Question: thank you for reading my question.
I'm working with a TreeTableView, and managed to display a Boolean value into one of the columns, by following the results proposed on <URL>:

I searched, but the regular solution for changing the alignment to the content of a cell is not working here, producing no results at all.
Is there any way to change the alignment to CENTER or TOP_CENTER? I'm using Java8.
The GUI is made in FXML, with the TreeTableView inside a TitledPane. Using <URL> works fine. Removing this from the other columns does not affect the Checkbox column
I tried adding the Checkbox in two different manners, but both of them have the TOP_LEFT alignment:
'''
colUsable.setCellFactory(CheckBoxTreeTableCell.forTreeTableColumn(colUsable));
'''
And the other attempt:
'''
colUsable.setCellFactory(new Callback<TreeTableColumn<MyType,Boolean>,TreeTableCell<MyType,Boolean>>() {
@Override
public TreeTableCell<MyType,Boolean> call( TreeTableColumn<MyType,Boolean> p ) {
return new CheckBoxTreeTableCell<>();
}
});
'''
Thank you so much.
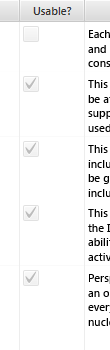
Answer: I got the way to center this. The class <URL> is from Java8 implementation. Check the link to see the documentation. The way I found to change the alignment is this:
'''
colUsable.setCellFactory(new Callback<TreeTableColumn<MyType,Boolean>,TreeTableCell<MyType,Boolean>>() {
@Override
public TreeTableCell<MyType,Boolean> call( TreeTableColumn<MyType,Boolean> p ) {
CheckBoxTreeTableCell<MyType,Boolean> cell = new CheckBoxTreeTableCell<MyType,Boolean>();
cell.setAlignment(Pos.CENTER);
return cell;
}
});
'''